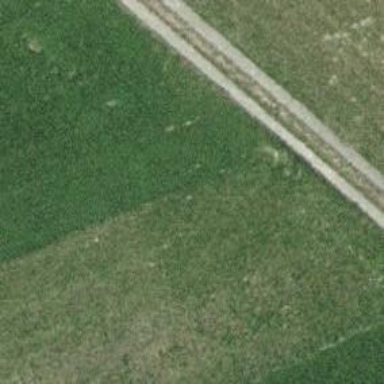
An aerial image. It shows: Track road with grade4 tracktype.